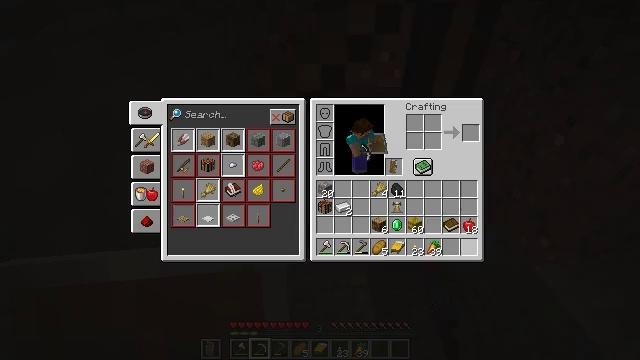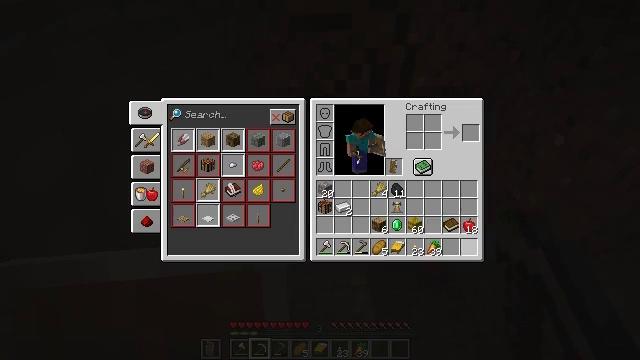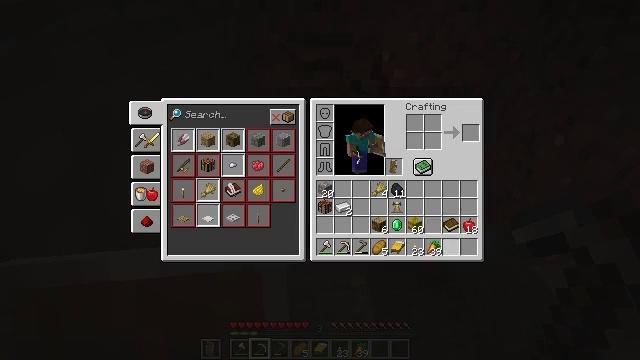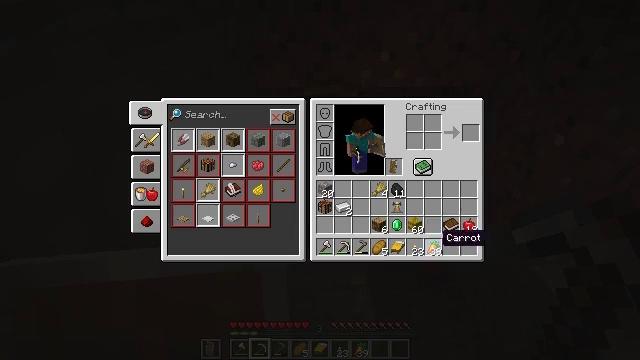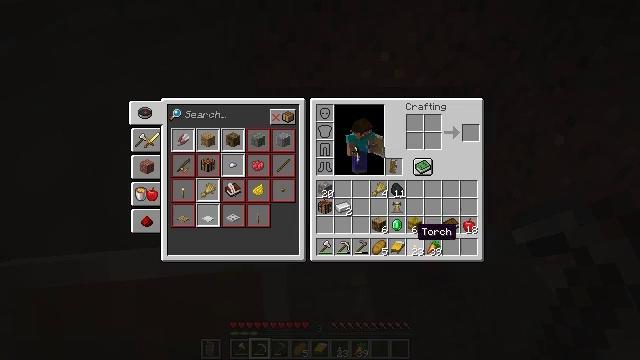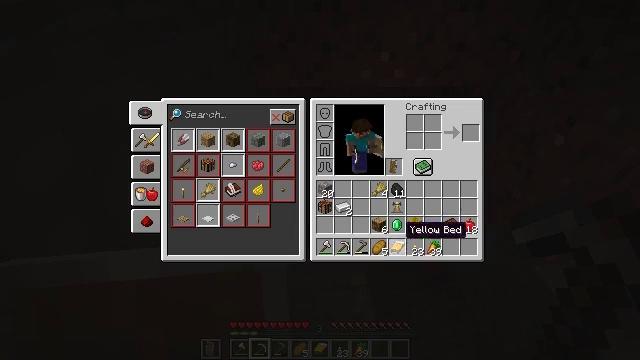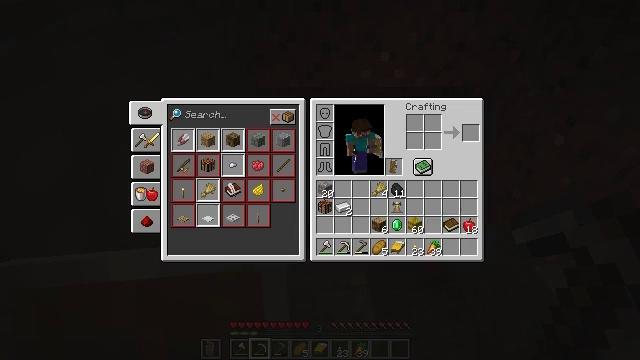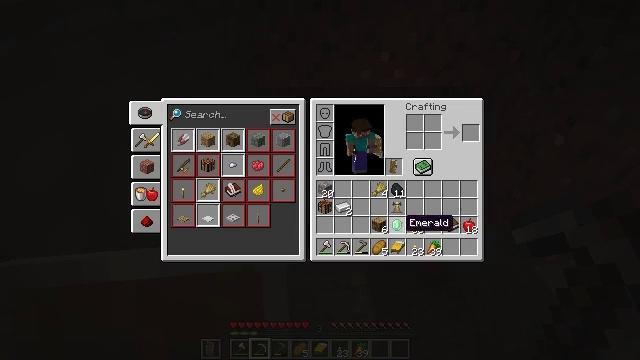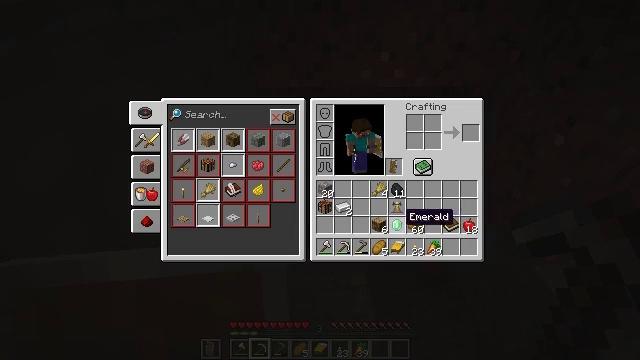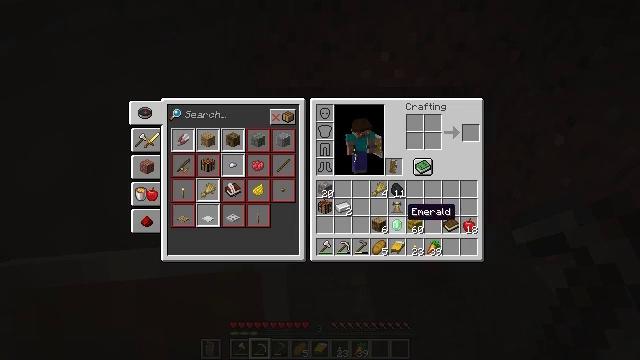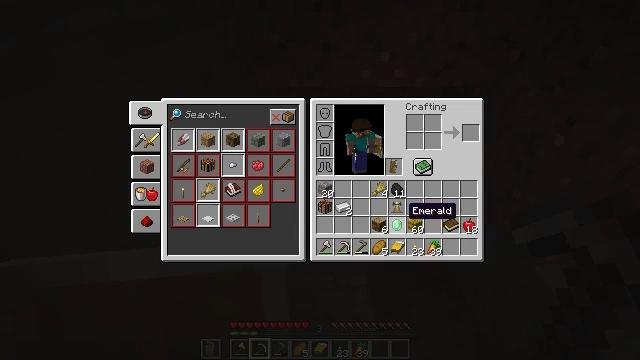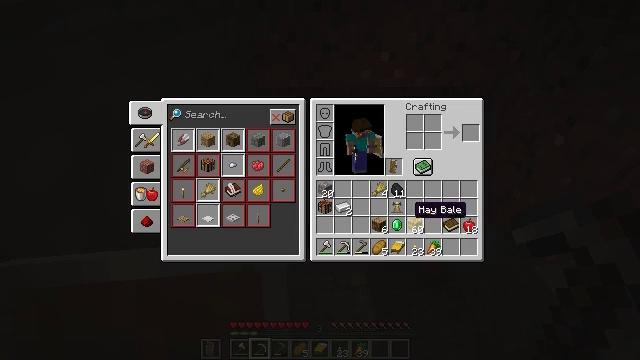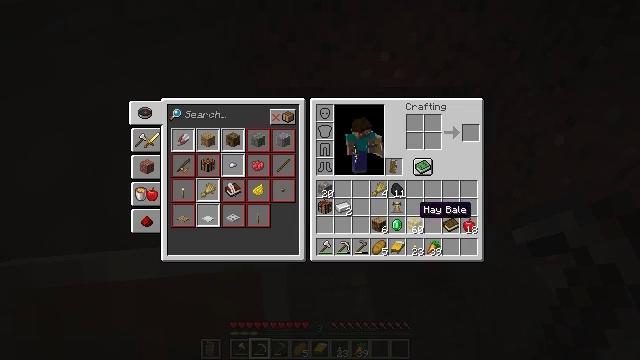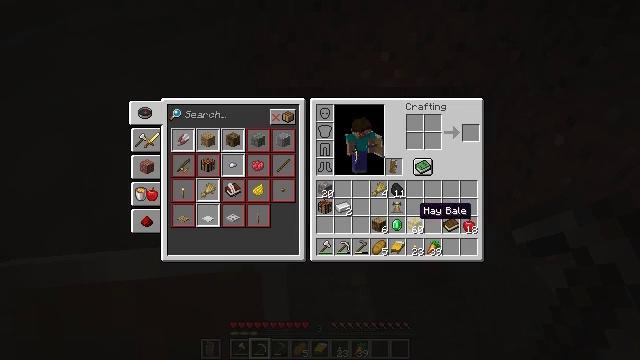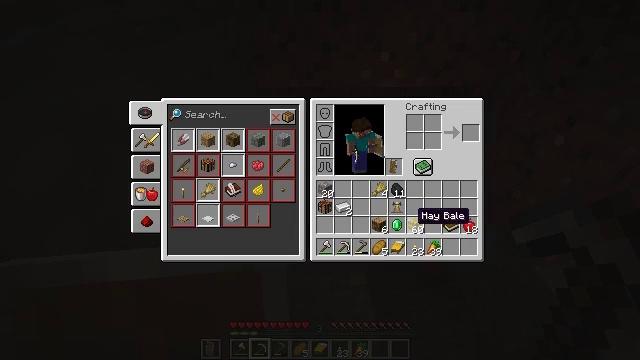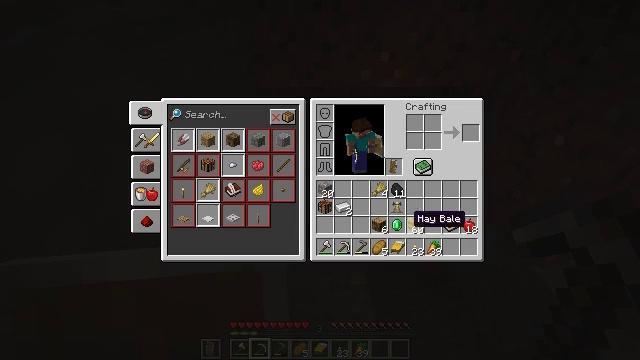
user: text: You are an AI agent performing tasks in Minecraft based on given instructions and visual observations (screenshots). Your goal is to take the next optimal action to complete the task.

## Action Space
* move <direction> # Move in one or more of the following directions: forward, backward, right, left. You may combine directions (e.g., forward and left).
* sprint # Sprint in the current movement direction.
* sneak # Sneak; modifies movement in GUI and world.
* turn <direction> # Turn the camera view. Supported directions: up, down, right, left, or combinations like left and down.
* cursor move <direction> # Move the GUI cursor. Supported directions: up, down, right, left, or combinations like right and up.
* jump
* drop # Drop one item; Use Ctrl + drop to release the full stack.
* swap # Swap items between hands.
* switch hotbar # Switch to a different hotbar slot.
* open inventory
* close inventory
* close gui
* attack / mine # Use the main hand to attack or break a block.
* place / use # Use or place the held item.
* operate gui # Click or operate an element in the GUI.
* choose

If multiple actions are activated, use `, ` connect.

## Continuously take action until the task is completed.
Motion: motion action
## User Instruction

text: Drop an emerald.
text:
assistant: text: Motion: sprint, open gui
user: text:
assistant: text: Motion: sprint, cursor move left
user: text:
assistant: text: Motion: sprint, cursor move left
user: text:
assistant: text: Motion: sprint, cursor move left
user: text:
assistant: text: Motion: sprint, cursor move left
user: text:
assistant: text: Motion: sprint
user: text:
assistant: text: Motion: sprint
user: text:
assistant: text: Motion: sprint
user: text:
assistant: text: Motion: sprint
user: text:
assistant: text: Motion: sprint
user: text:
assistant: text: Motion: sprint
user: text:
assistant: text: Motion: sprint
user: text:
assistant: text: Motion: sprint
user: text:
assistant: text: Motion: sprint
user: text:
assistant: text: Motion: sprint
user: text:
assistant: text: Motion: sprint
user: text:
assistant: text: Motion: sprint
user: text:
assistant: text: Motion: sprint
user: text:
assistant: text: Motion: sprint
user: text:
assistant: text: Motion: sprint
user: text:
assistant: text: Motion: sprint
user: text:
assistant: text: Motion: sprint
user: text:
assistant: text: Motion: sprint
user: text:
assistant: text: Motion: sprint
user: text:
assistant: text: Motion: sprint
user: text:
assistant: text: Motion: sprint
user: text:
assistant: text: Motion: sprint
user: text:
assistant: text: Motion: sprint
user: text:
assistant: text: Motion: sprint
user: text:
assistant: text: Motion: sprint